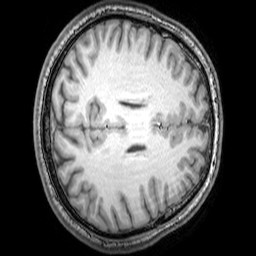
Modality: T1w
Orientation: axial
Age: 24
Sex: male
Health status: healthy
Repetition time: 0.081 s
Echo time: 0.037 s